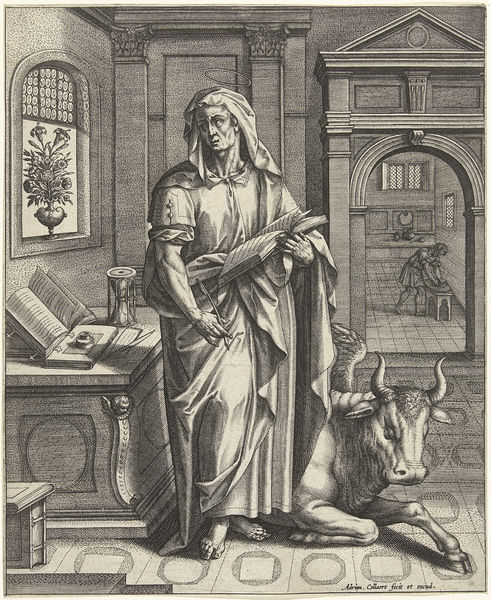
Titel: Evangelist Lucas
Künstler: Adriaen Collaert
Standort: Amsterdam
Institution: Rijksmuseum
Schlagwörter: feder, flügel, mann, innenraum, vase, bücher, grafik, kuh, rind, rundbogen, blumenstrauß, buch, torbogen, fliesen, tinte, heiligenschein, stundenglas, schreiber, schreibstube, kupferstich, geflügelt, stier, tintenfaß, kuperstich, evangelist, lukas, sanduhr